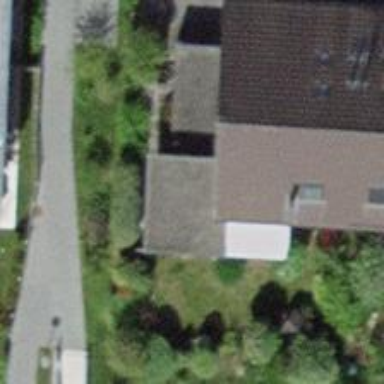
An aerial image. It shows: Semidetached house with gabled roof.